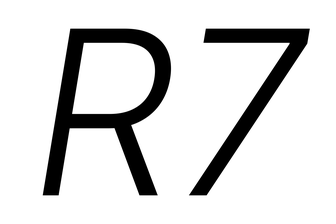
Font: Inter-Italic_Light_Italic